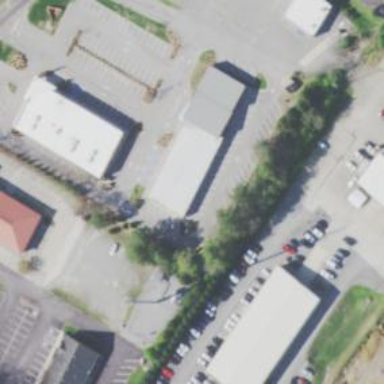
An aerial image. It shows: Retail building.